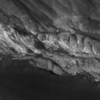
Label: not_dusty